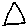
Label: triangle